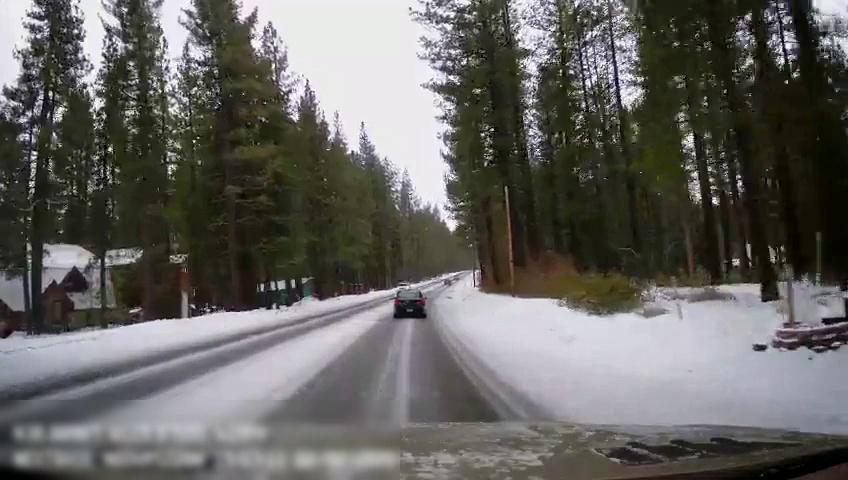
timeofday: Day
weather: Snowy
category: Drivable Space
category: Vehicles | SUV
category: Vehicles | Car
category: Lanes | Current Lane